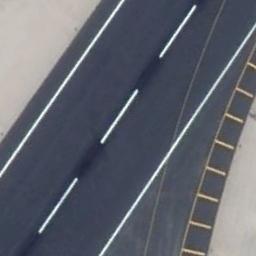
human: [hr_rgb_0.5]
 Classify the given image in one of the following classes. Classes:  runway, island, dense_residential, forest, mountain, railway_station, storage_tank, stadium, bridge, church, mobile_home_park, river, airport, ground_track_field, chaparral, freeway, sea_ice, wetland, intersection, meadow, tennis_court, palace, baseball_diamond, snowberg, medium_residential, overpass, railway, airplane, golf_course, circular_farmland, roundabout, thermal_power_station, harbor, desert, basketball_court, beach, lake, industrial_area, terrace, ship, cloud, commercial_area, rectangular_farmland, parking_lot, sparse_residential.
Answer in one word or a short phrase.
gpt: runway